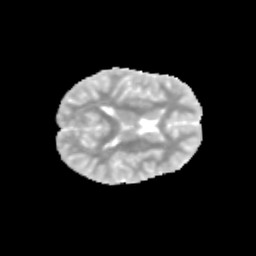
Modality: MD
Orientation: axial
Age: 11
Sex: female
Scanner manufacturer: siemens
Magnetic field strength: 3 T
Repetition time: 3.8 s
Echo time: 0.07 s